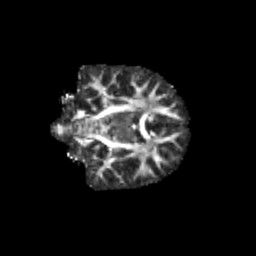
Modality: FA
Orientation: coronal
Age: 10
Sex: female
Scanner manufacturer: siemens
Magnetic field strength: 3 T
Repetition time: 3.8 s
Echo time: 0.07 s